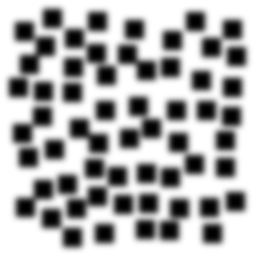
Squares: 60
Triangles: 0
Stars: 0
Total shapes: 60